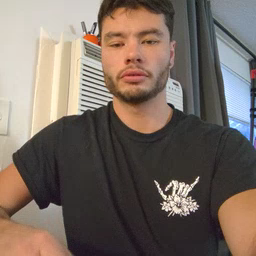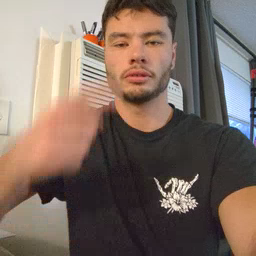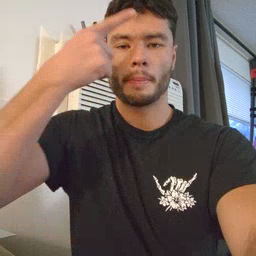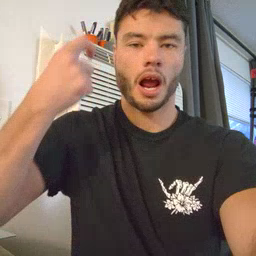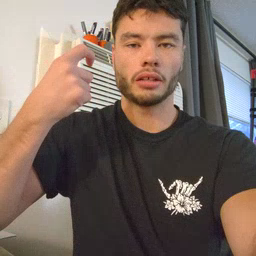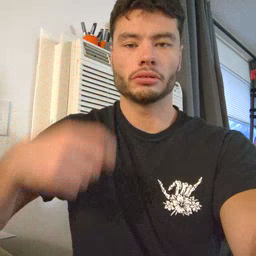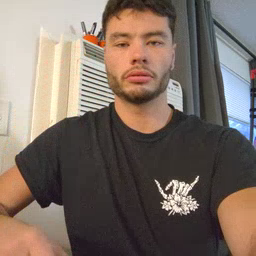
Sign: because